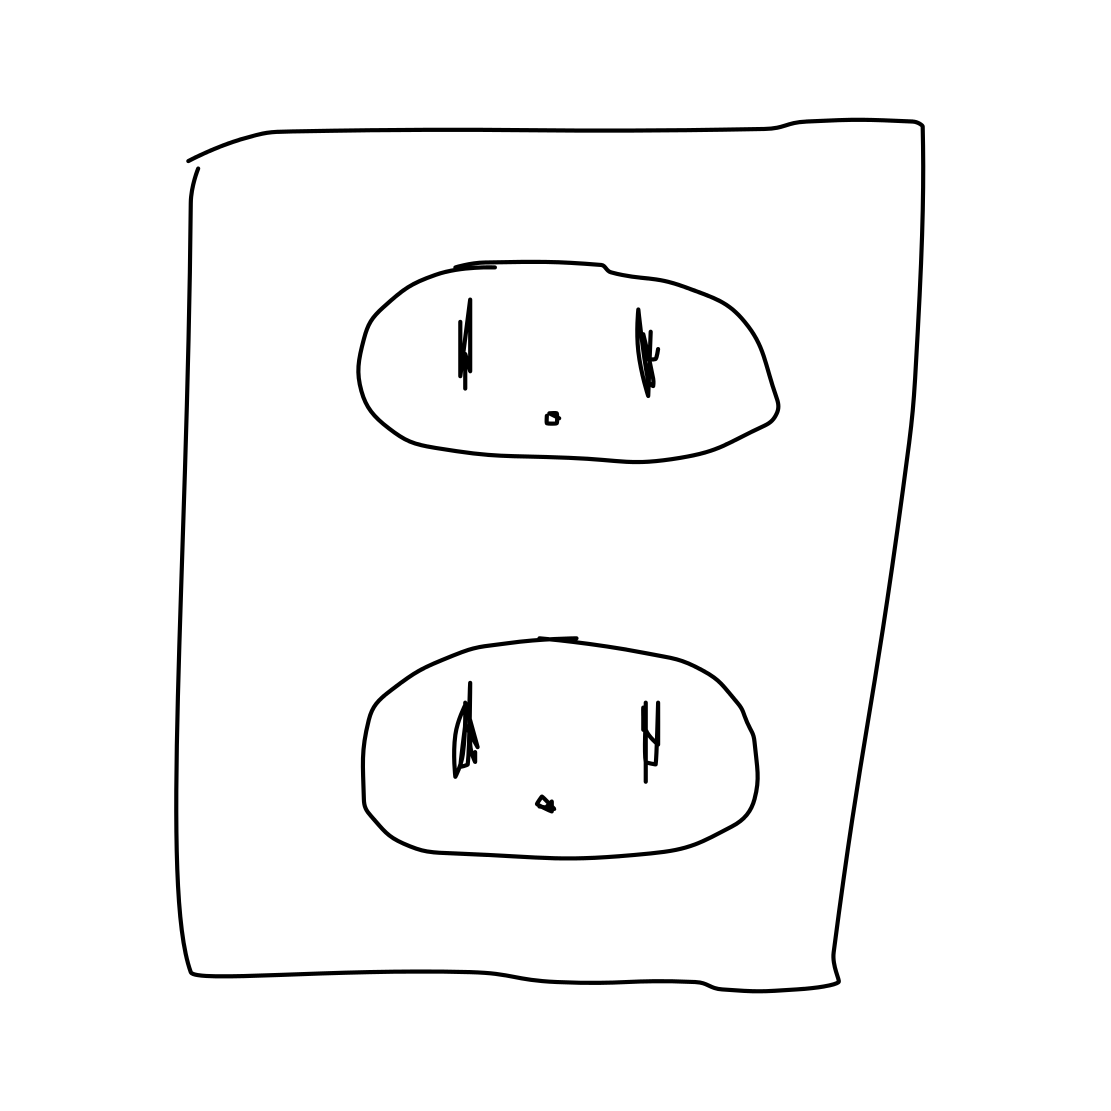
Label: power outlet